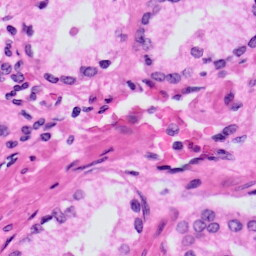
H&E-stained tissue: Prostate